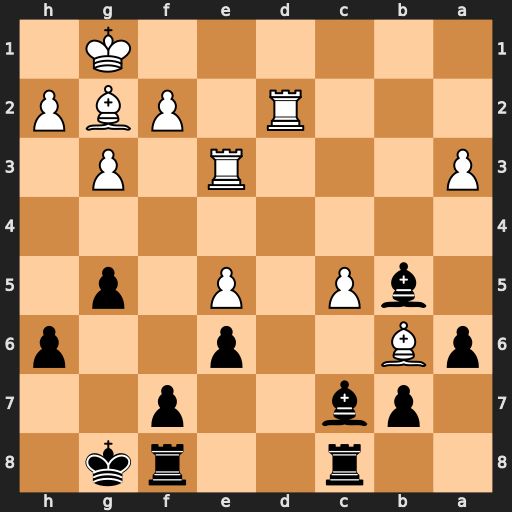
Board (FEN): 2r2rk1/1pb2p2/pB2p2p/1bP1P1p1/8/P3R1P1/3R1PBP/6K1
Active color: b
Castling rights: -
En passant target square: -
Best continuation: Bxb6 cxb6 Rc1+